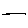
Label: line